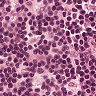
Metastatic tissue present: no